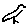
Label: bird